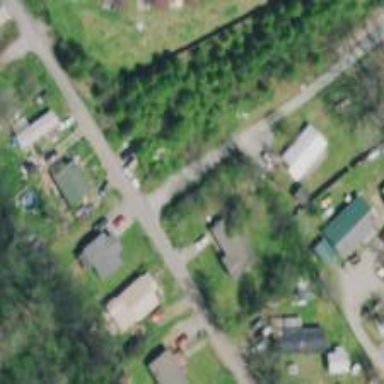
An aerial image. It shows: Residential road.